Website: ulta-beauty
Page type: customer-info-address
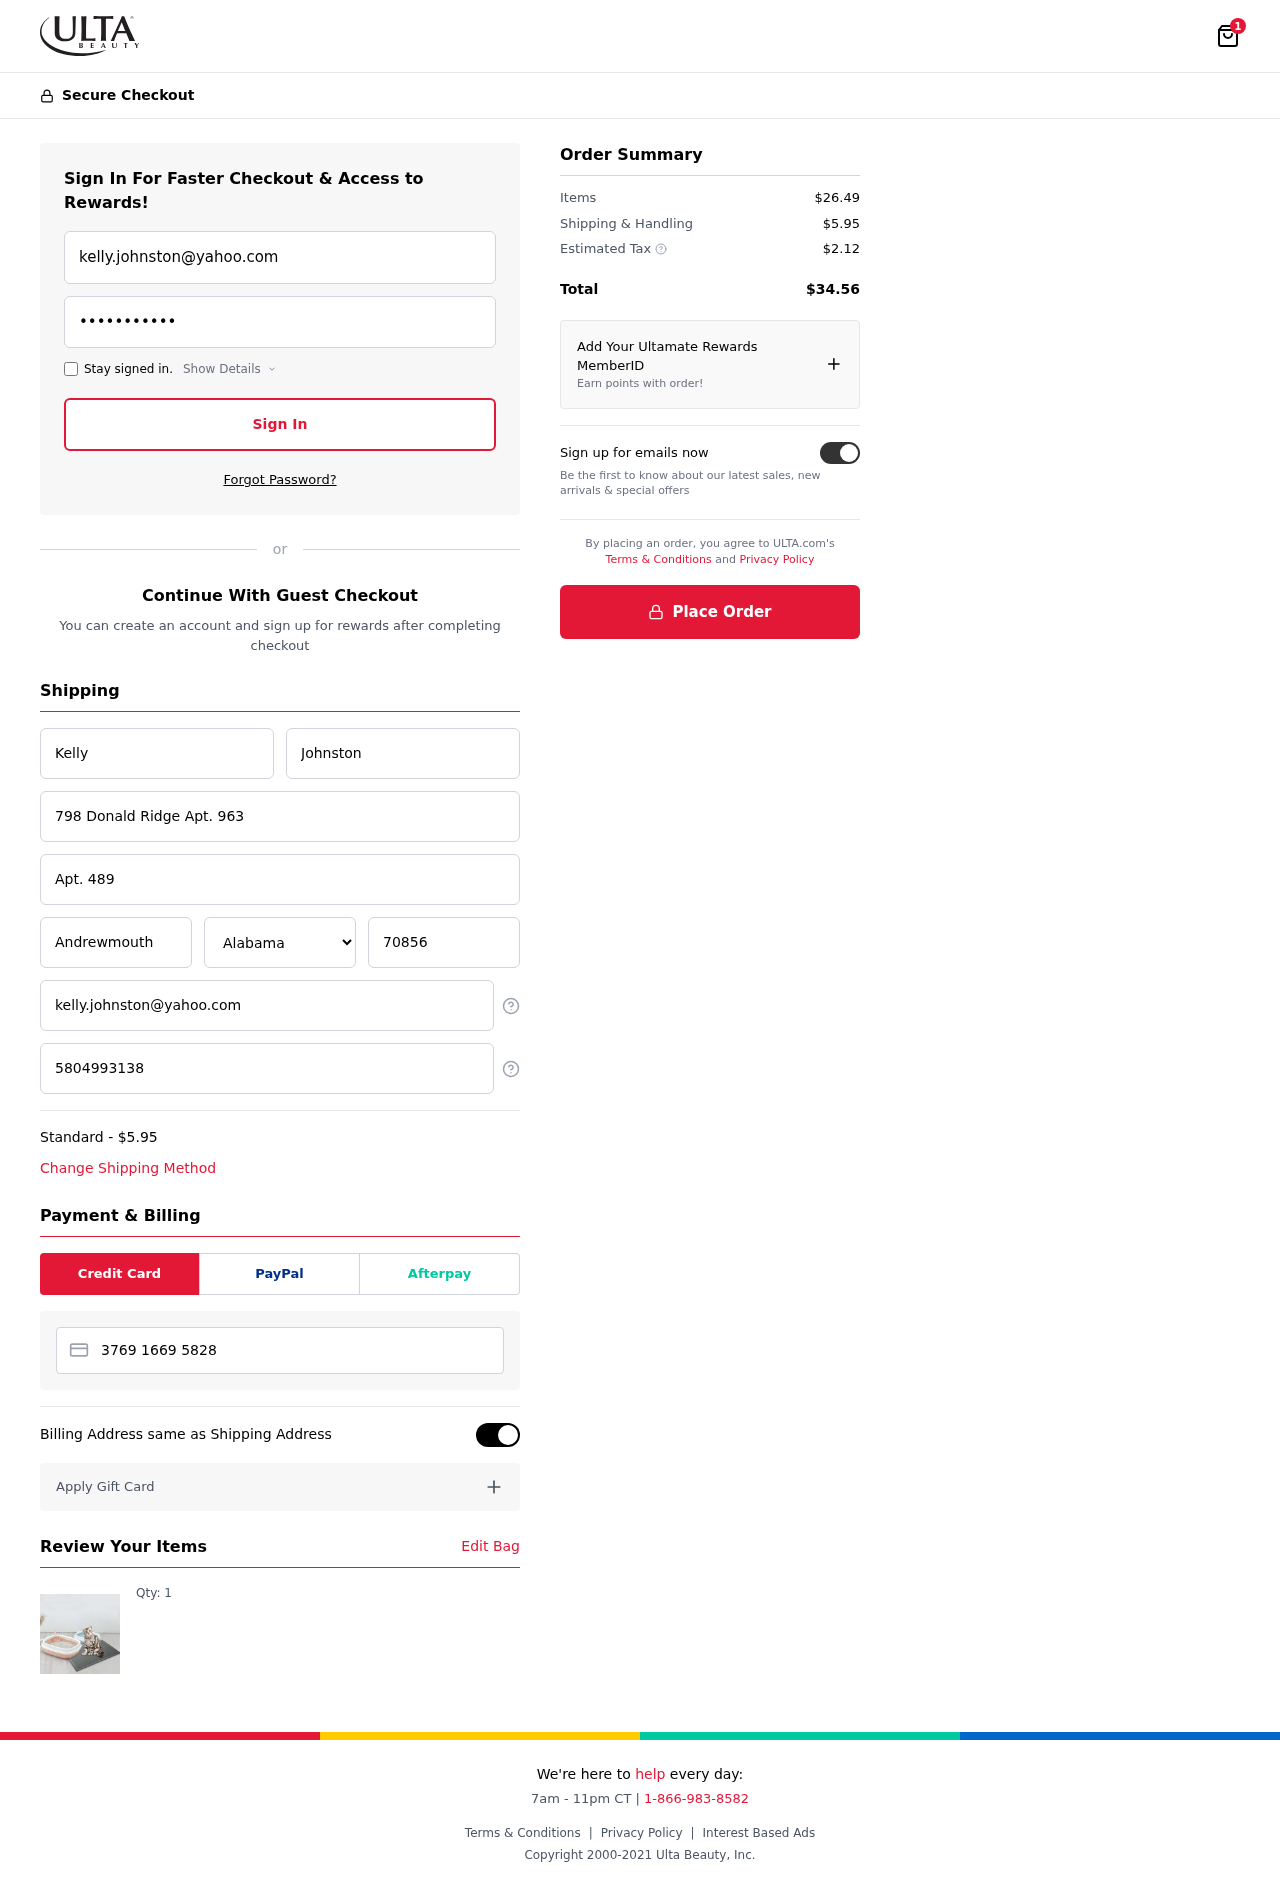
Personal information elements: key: PII_CARD_NUMBER
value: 3769 1669 5828 635
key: PII_CITY
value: Andrewmouth
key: PII_EMAIL
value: kelly.johnston@yahoo.com
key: PII_FIRSTNAME
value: Kelly
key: PII_LASTNAME
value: Johnston
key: PII_PHONE
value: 5804993138
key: PII_POSTCODE
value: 70856
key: PII_STATE
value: Alabama
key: PII_STREET
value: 798 Donald Ridge Apt. 963
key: PII_STREET2
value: Apt. 489
Product elements: key: PRODUCT1_QUANTITY
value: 1
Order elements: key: ORDER_NUM_ITEMS
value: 1
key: ORDER_SHIPPING_COST
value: $5.95
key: ORDER_ITEMS_TOTAL
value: $26.49
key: ORDER_SHIPPING_COST2
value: $5.95
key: ORDER_TAX
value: $2.12
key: ORDER_TOTAL
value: $34.56